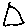
Label: triangle